Question: I have two columns wits content. The first column should do automatic compression and second column should do fixed. If first column not have enough space than it should do compression. The content of the first column should do to go to fade. Sizes columns not known in advance. How do it make?
'''
<div class="container" style="display: flex;">
<div class="left" style="display: flex;">
<a>
First
</a>
<a>
Second
</a>
<a>
Third
</a>
<a>
44444
</a>
<a>
5555
</a>
</div>
<div class="right" style="display: flex;">
<div>1234213321312</div>
<div>More content</div>
<div>Button button</div>
</div>
</div>
'''

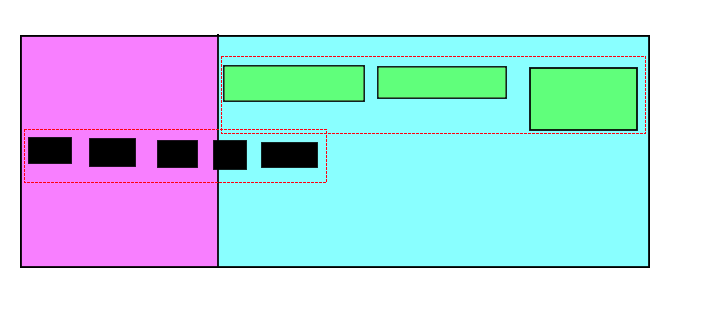
Answer: '''
.container {
display: flex;
}
.left {
display: flex;
overflow: hidden;
/* Add flex-grow: 1; if you need the block to take all remaining space; */
}
.right {
display: flex;
flex-shrink: 0; /* don't shrink */
}
'''
'''
<div class="container">
<div class="left">
<a>
First
</a>
<a>
Second
</a>
<a>
Third
</a>
<a>
44444
</a>
<a>
5555
</a>
</div>
<div class="right">
<div>1234213321312</div>
<div>More content</div>
<div>Button button</div>
</div>
</div>
'''